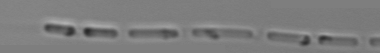
Label: Skeletonema